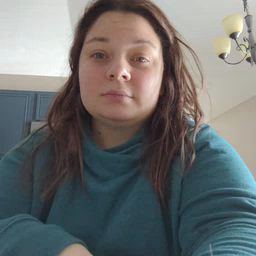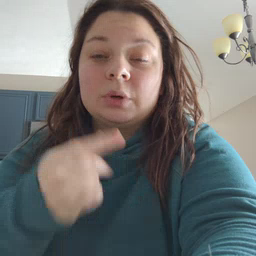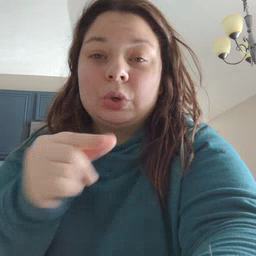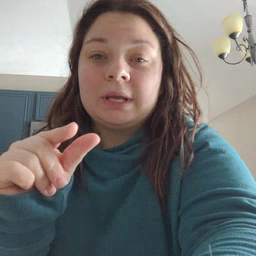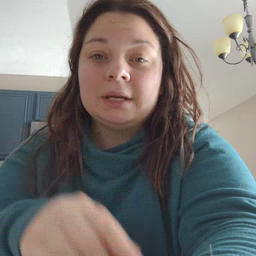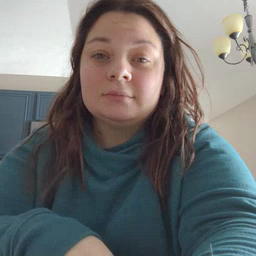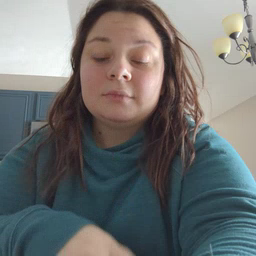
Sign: green